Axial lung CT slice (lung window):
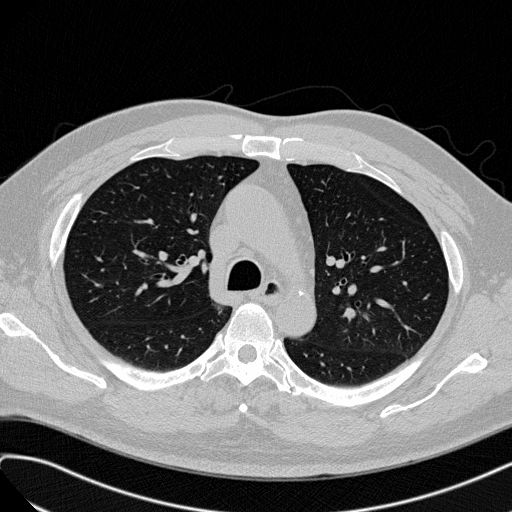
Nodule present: no